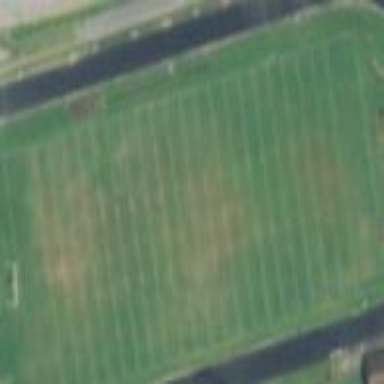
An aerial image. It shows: Grass pitch designated for American football.